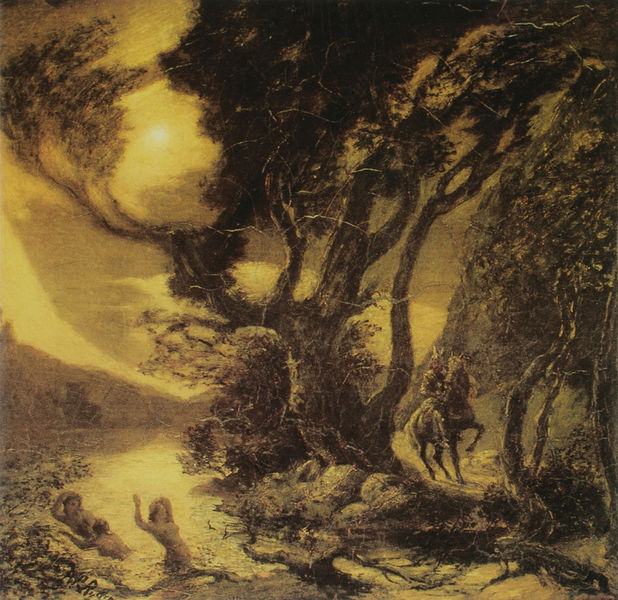
Titel: Siegfried und die Rheintöchter
Künstler: Albert Pinkham Ryder
Standort: Washington
Institution: National Gallery
Schlagwörter: akt, baum, berg, blätter, dunkel, himmel, körper, laub, mann, nackt, wasser, wolken, baden, badende, bäume, fluss, frauen, gelb, landschaft, see, teich, ufer, äste, bewegung, braun, brust, busen, frau, hell, hintergrund, licht, nacht, schwarz, zeichnung, tier, weg, wolke, arm, arme, stehen, steine, öl, bach, baumstamm, dämmerung, hügel, natur, strauch, wind, zweige, busch, pfad, sonne, boden, gold, pflanzen, wald, pferd, reiter, nachthimmel, hufe, mähne, reiten, düster, angst, gewalt, sturm, stämme, stürmisch, unwetter, stimmung, nackte, mondlicht, bad, mond, erschrecken, helligkeit, wirbel, radierung, stich, gefahr, soldat, fliehen, nixen, bedrohlich, helm, ritter, wurzeln, läufe, lanschaft, verschlungen, rinde, nymphen, blattwerk, siegfried, hengst, retten, brauns, schreck, susanna, gelbstich, gilb, denkel, eiten, monlicht, rittr, uder, siegfrid, erlenkönig, rheintöchter